Current action and preconditions to check: trajectory_clear

Your task: For each precondition in the list above, predict whether it will hold at this action.

Consider the current scene as observed from the mobile robot's camera, and analyze the predicted future states of all dynamic agents (e.g., people, animals, vehicles, or any moving entities) within the NEXT SECOND.

IMPORTANT: Only answer "very likely" if you are absolutely certain—based on strong, clear evidence—that a dynamic agent will violate the precondition in the predicted future state. Do NOT answer "very likely" for unlikely, ambiguous, or low-probability risks.

Ask yourself for each precondition: Is there a high probability, with clear and convincing evidence, that the predicted future states of any dynamic agent will interfere with the predicted future state of the currently executing action within the NEXT SECOND, causing that precondition to fail?

Assess the risk level based on these predictions. Use "likely" or "very likely" if motions create a clear risk of interference.

Use "neutral" or "improbable" if agents are nearby but their predicted paths are clearly diverging or non-conflicting.

Failure Risk Categories: "very improbable", "improbable", "neutral", "likely", "very likely"

Answer Format: Output ONLY the probability_of_failure value from these categories: "very improbable", "improbable", "neutral", "likely", "very likely"

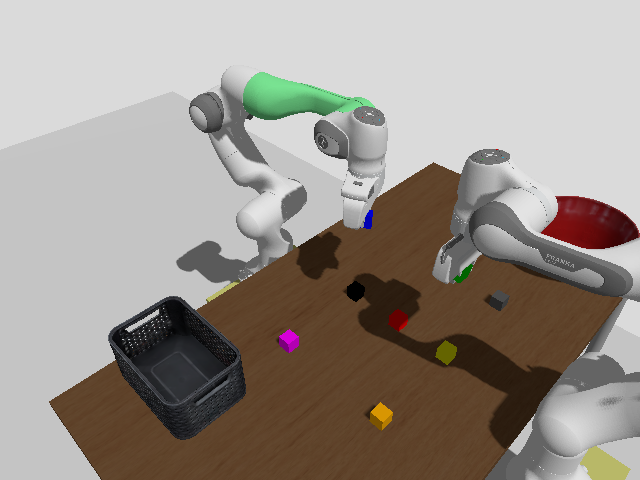

Answer: improbable